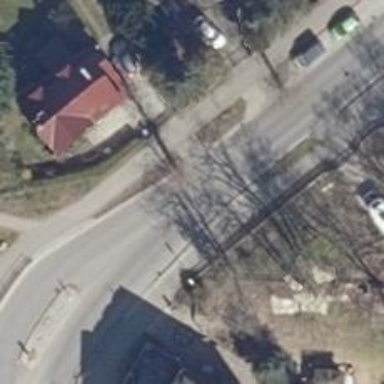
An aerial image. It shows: Tertiary road with asphalt surface. There are separate sidewalks on both sides.